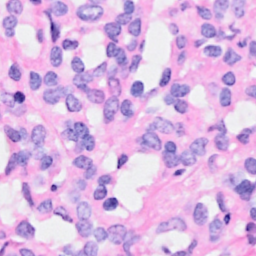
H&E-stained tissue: Breast